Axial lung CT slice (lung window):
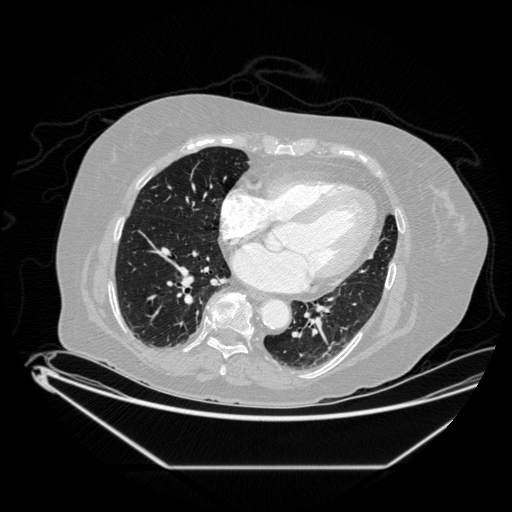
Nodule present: no